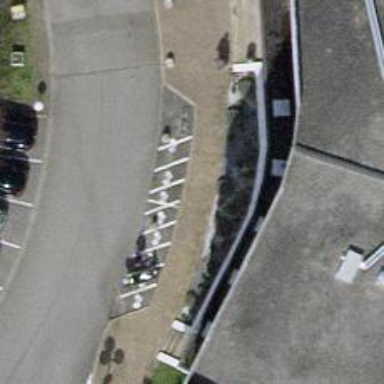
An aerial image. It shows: Bicycle parking area with wall loops for securing bikes.